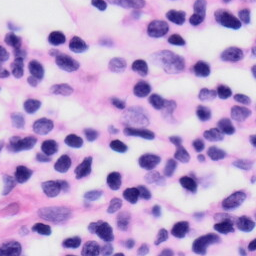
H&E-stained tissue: Skin